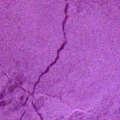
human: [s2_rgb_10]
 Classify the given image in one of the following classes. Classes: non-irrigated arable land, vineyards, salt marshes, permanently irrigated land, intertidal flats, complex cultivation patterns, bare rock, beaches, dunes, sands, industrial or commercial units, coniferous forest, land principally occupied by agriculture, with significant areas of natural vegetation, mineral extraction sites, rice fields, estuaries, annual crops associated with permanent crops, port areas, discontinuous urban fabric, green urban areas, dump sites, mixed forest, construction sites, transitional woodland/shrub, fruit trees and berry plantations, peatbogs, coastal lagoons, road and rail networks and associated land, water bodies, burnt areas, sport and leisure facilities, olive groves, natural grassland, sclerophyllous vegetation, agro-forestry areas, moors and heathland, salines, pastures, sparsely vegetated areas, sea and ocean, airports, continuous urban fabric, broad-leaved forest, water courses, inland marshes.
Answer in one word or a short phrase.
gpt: sea and ocean